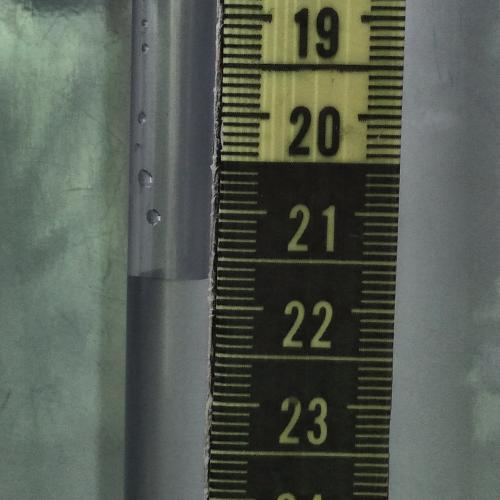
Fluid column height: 21.7 cm